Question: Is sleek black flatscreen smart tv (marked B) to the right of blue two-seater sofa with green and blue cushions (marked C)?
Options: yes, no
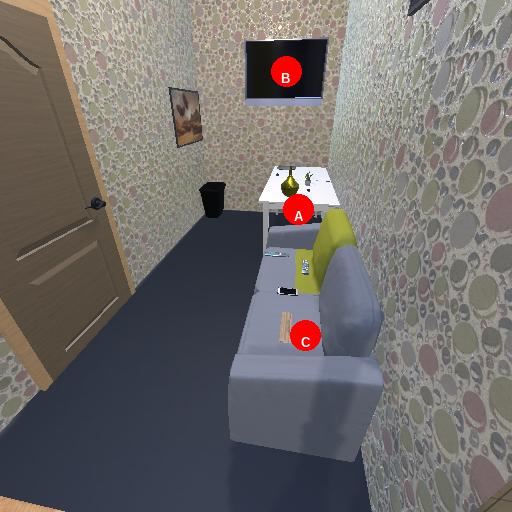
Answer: yes